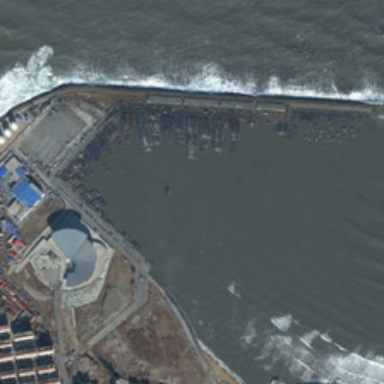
Many boats are in a port near many buildings .